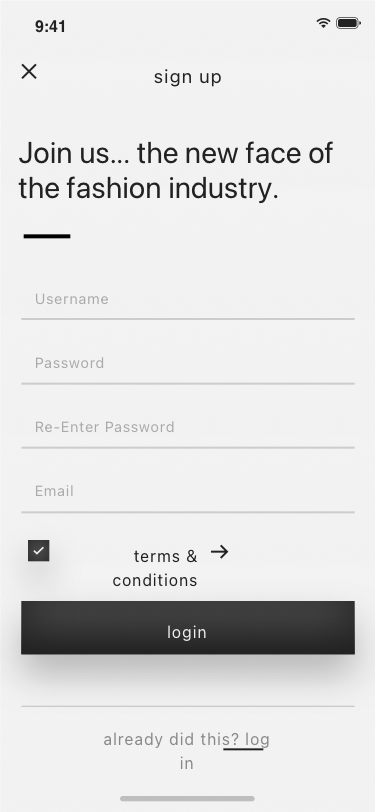
Text in this UI design:
already did this? log in
login
terms & conditions
Email
Re-Enter Password
Password
Username
Join us... the new face of the fashion industry.
sign up
9:41